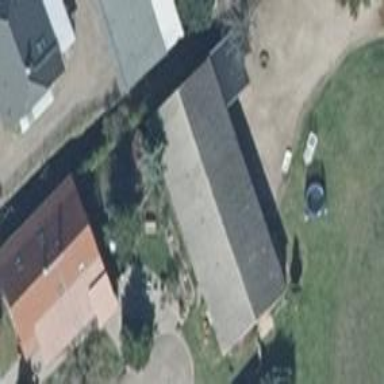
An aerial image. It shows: Building with gabled roof oriented along its structure. The roof is colored grey.